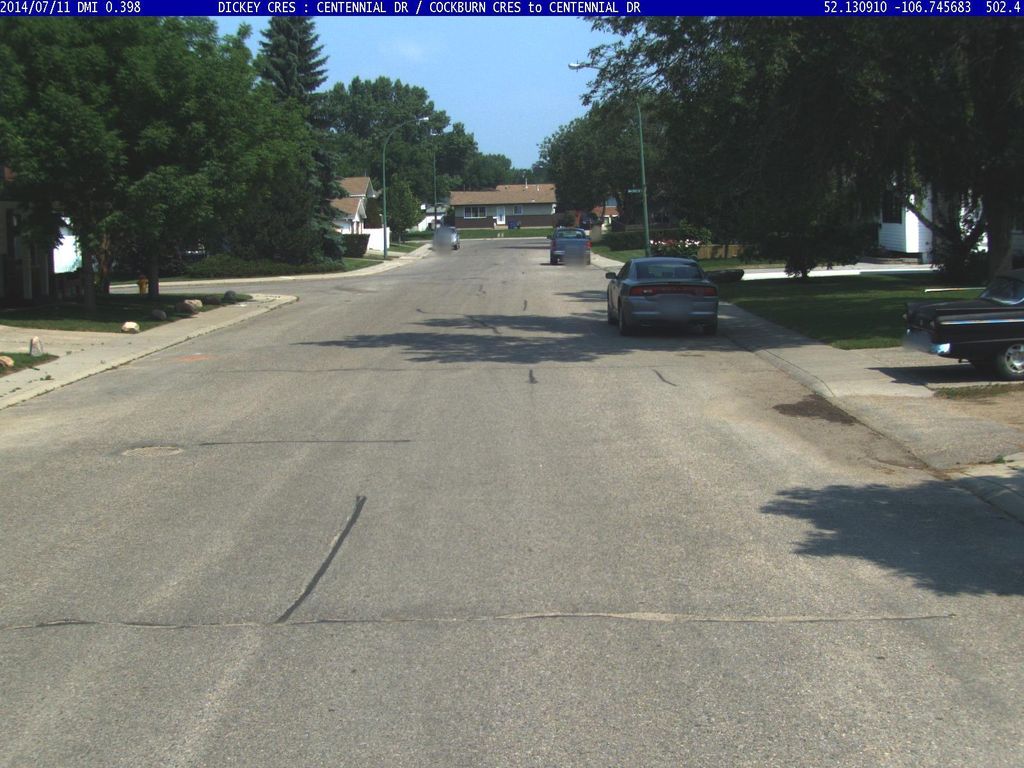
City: saskatoon